Question: I am using 'for in' loop to fetch data from plist. But it is showing following :
'''
2015-07-16 11:16:43.597 plistNeha[640:60b] -[__NSCFDictionary objectAtIndexedSubscript:]: unrecognized selector sent to instance 0x8d671b0
2015-07-16 11:16:43.721 plistNeha[640:60b] *** Terminating app due to uncaught exception 'NSInvalidArgumentException', reason: '-[__NSCFDictionary objectAtIndexedSubscript:]: unrecognized selector sent to instance 0x8d671b0'
*** First throw call stack:
(
0 CoreFoundation 0x017ed1e4 __exceptionPreprocess + 180
1 libobjc.A.dylib 0x0156c8e5 objc_exception_throw + 44
2 CoreFoundation 0x0188a243 -[NSObject(NSObject) doesNotRecognizeSelector:] + 275
3 CoreFoundation 0x017dd50b ___forwarding___ + 1019
4 CoreFoundation 0x017dd0ee _CF_forwarding_prep_0 + 14
5 plistNeha 0x00002b7d -[sdViewController plistbtn:] + 333
6 libobjc.A.dylib 0x0157e880 -[NSObject performSelector:withObject:withObject:] + 77
7 UIKit 0x0022e3b9 -[UIApplication sendAction:to:from:forEvent:] + 108
8 UIKit 0x0022e345 -[UIApplication sendAction:toTarget:fromSender:forEvent:] + 61
9 UIKit 0x0032fbd1 -[UIControl sendAction:to:forEvent:] + 66
10 UIKit 0x0032ffc6 -[UIControl _sendActionsForEvents:withEvent:] + 577
11 UIKit 0x0032f243 -[UIControl touchesEnded:withEvent:] + 641
12 UIKit 0x0026dddd -[UIWindow _sendTouchesForEvent:] + 852
13 UIKit 0x0026e9d1 -[UIWindow sendEvent:] + 1117
14 UIKit 0x002405f2 -[UIApplication sendEvent:] + 242
15 UIKit 0x0022a353 _UIApplicationHandleEventQueue + 11455
16 CoreFoundation 0x0177677f __CFRUNLOOP_IS_CALLING_OUT_TO_A_SOURCE0_PERFORM_FUNCTION__ + 15
17 CoreFoundation 0x0177610b __CFRunLoopDoSources0 + 235
18 CoreFoundation 0x017931ae __CFRunLoopRun + 910
19 CoreFoundation 0x017929d3 CFRunLoopRunSpecific + 467
20 CoreFoundation 0x017927eb CFRunLoopRunInMode + 123
21 GraphicsServices 0x037e15ee GSEventRunModal + 192
22 GraphicsServices 0x037e142b GSEventRun + 104
23 UIKit 0x0022cf9b UIApplicationMain + 1225
24 plistNeha 0x00002e1d main + 141
25 libdyld.dylib 0x01e34701 start + 1
26 ??? 0x00000001 0x0 + 1
)
libc++abi.dylib: terminating with uncaught exception of type NSException
(lldb)
'''
'''
NSString *path=[[NSBundle mainBundle]pathForResource:@"x" ofType:@"plist"];
ald=[[NSDictionary alloc]initWithContentsOfFile:path];
for(NSDictionary *awq in ald){
NSLog(@"check");
NSString *qqw=@"";
qqw=[awq objectForKey:@"qq"];
NSLog(@"%@",qqw);
}
'''
But, if I am fetching data one by one then it is showing on debugger area. 'for in' loop is also working as it is printing 'check'. May be the line after 'NSLog(@"check");' is creating some exceptions.

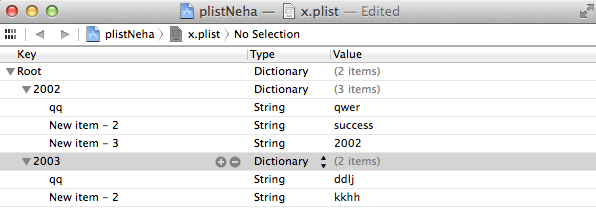
Answer: Try this
'''
NSString *path=[[NSBundle mainBundle]pathForResource:@"x" ofType:@"plist"];
NSDictionary *ald=[[NSDictionary alloc]initWithContentsOfFile:path];
for(NSDictionary *awq in [ald allValues]){
NSLog(@"check");
NSString *qqw=@"";
qqw=[awq objectForKey:@"qq"];
NSLog(@"%@",qqw);
}
'''